Current action and preconditions to check: trajectory_clear

Your task: For each precondition in the list above, predict whether it will hold at this action.

Consider the current scene as observed from the mobile robot's camera, and analyze the predicted future states of all dynamic agents (e.g., people, animals, vehicles, or any moving entities) within the NEXT SECOND.

IMPORTANT: Only answer "very likely" if you are absolutely certain—based on strong, clear evidence—that a dynamic agent will violate the precondition in the predicted future state. Do NOT answer "very likely" for unlikely, ambiguous, or low-probability risks.

Ask yourself for each precondition: Is there a high probability, with clear and convincing evidence, that the predicted future states of any dynamic agent will interfere with the predicted future state of the currently executing action within the NEXT SECOND, causing that precondition to fail?

Assess the risk level based on these predictions. Use "likely" or "very likely" if motions create a clear risk of interference.

Use "neutral" or "improbable" if agents are nearby but their predicted paths are clearly diverging or non-conflicting.

Failure Risk Categories: "very improbable", "improbable", "neutral", "likely", "very likely"

Answer Format: Output ONLY the probability_of_failure value from these categories: "very improbable", "improbable", "neutral", "likely", "very likely"

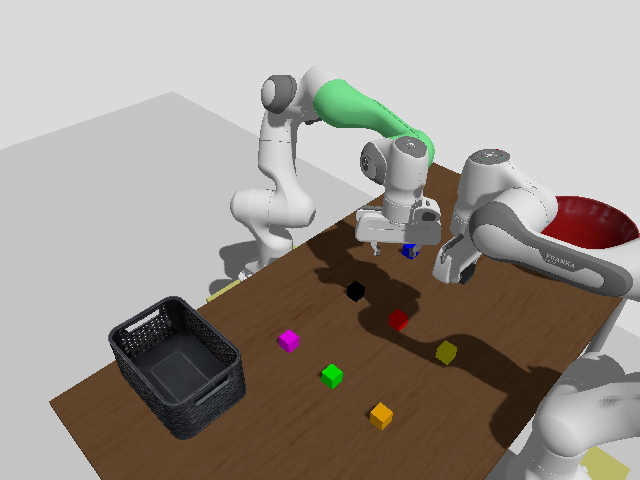

Answer: likely